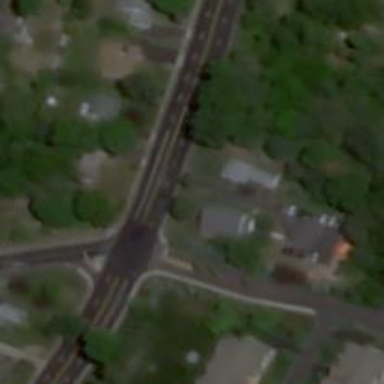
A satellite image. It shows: Marked road crossing.